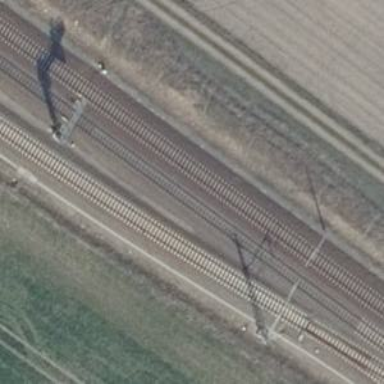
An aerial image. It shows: Electrified rail siding with contact line.